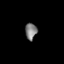
Tissue: skin
Cell type: Epithelial cells
Senescence score: 0.2174
Nuclear area (px): 185
Mean DAPI intensity: 128.584